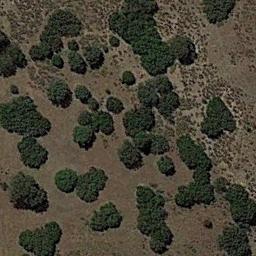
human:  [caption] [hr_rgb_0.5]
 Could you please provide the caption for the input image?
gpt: Some connected chaparrals of different sizes grow on the wasteland .

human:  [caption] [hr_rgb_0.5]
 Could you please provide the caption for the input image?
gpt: Chaparral is densely  distributed on the sand .

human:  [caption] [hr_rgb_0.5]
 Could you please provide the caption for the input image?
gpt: There are piles of grass in this jungle .

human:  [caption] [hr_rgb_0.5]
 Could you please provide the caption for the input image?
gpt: The chaparral is consist of dense green bushes .

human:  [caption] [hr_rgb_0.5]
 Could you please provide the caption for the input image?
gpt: The vegetation in the chaparral is approximately the same size .